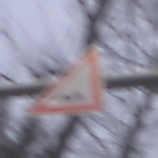
Verkehrszeichen: UnebeneFahrbahn
Umgebung: Outdoor, Nature
Tageszeit: Midday
Wetter: Overcast
Licht: Natural
Jahreszeit: Autumn
Kontrast: LowContrast